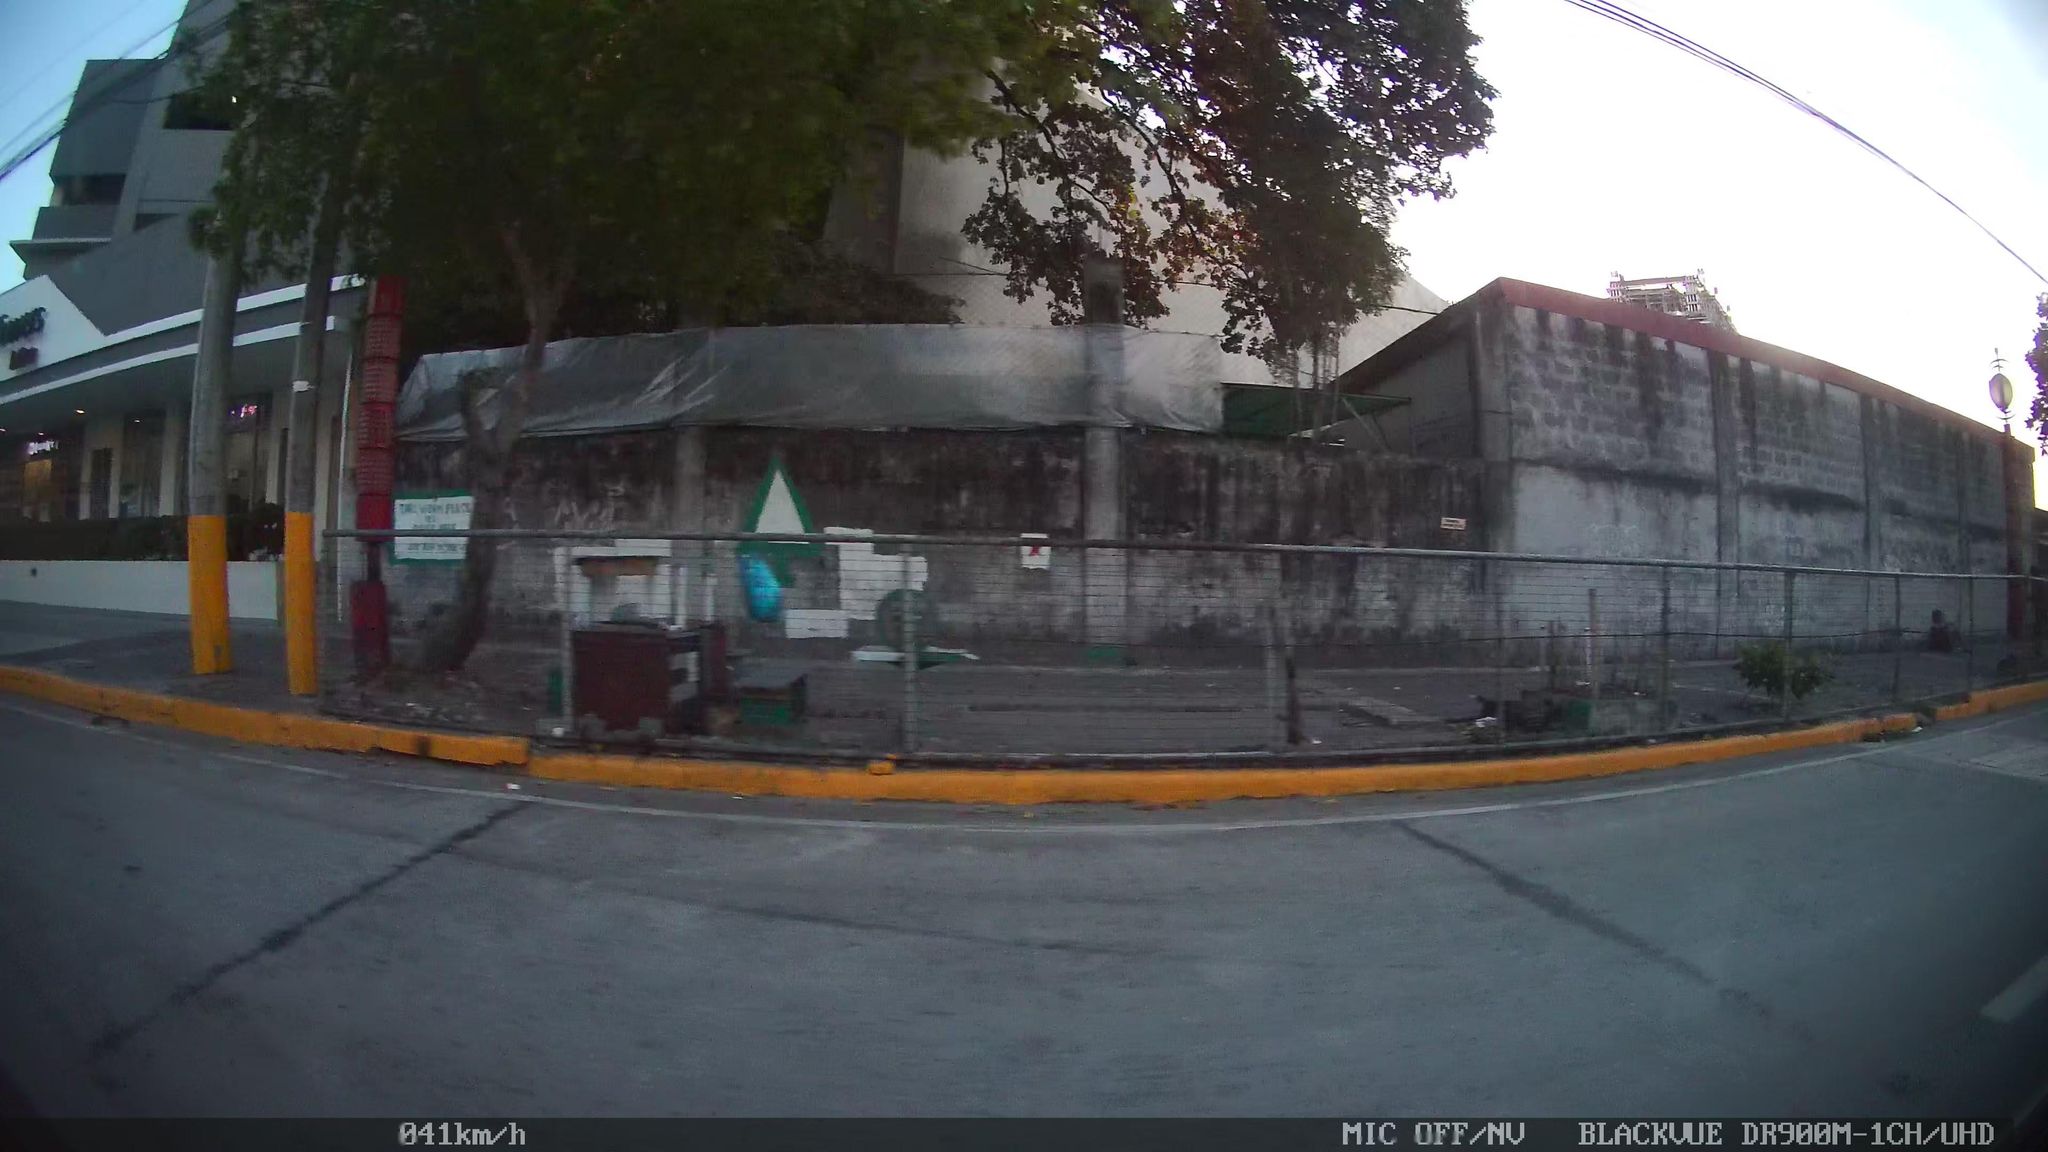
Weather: rainy
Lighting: day
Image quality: slightly poor
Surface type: driving surface
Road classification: secondary
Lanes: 3
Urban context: urban centre
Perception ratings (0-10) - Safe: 0.35, Lively: 1.22, Beautiful: 0.69, Boring: 5.82, Depressing: 9.22, Wealthy: 0.88